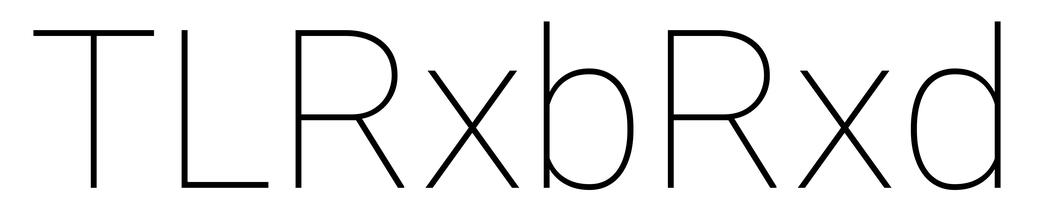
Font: Roboto_Thin